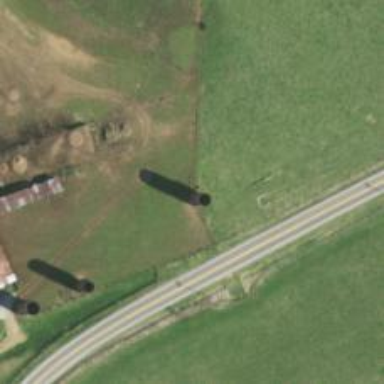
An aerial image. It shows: Silo building.